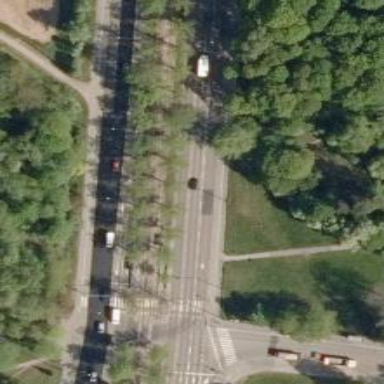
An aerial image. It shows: Tram railway with physical separate contact line for electrification.